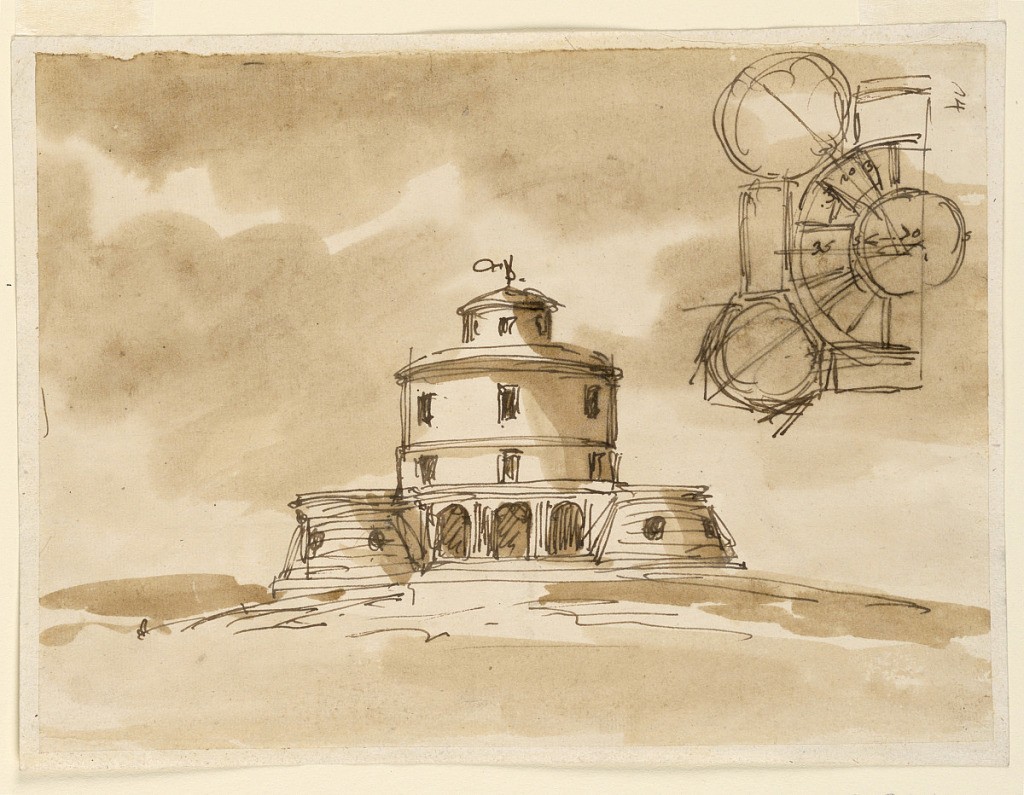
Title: Design for a Kaffeehaus
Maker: Giuseppe Barberi, Italian, 1746–1809
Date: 1788-1789
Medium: Pen and brown ink, brush and brown wash on lined off-white laid paper
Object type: Drawing
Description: Circular main section of three stories, surrounded in the ground floor by redoubts (in the corners of a square) which are connected by colonnades. Lantern and low dome on top. Half of the plan, top right.